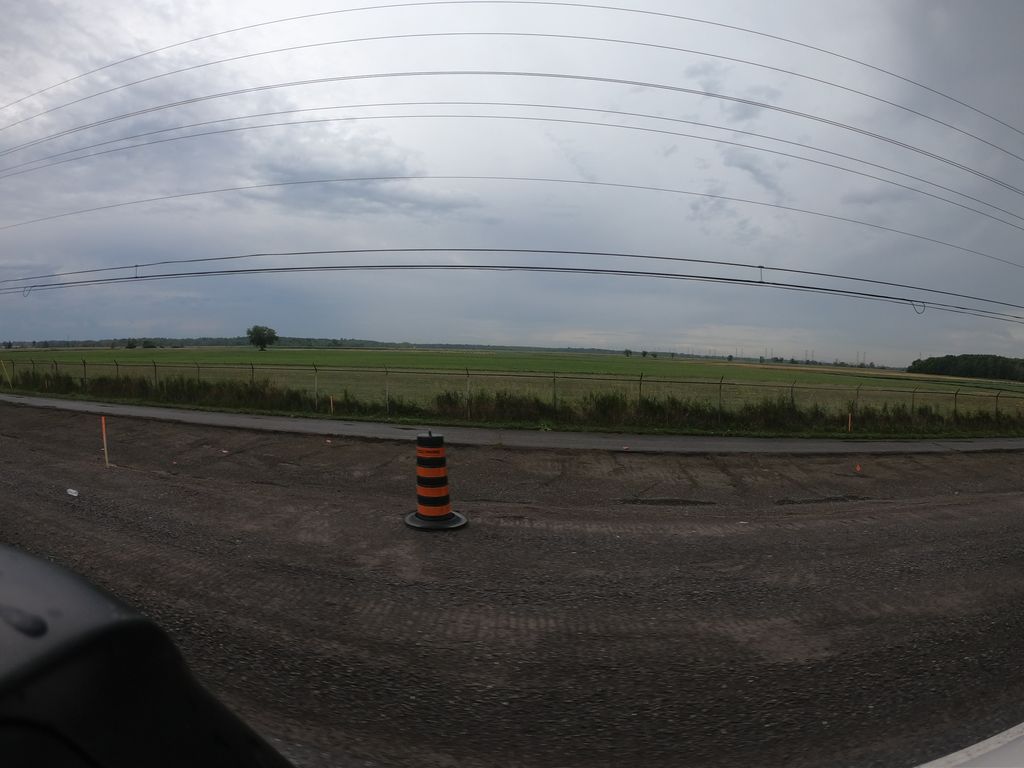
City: ottawa-gatineau